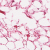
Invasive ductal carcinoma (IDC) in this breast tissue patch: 0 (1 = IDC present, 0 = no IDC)